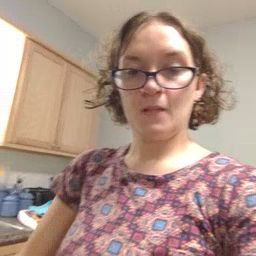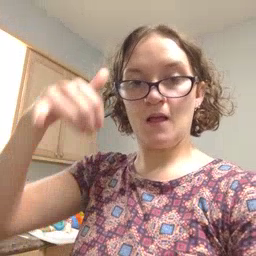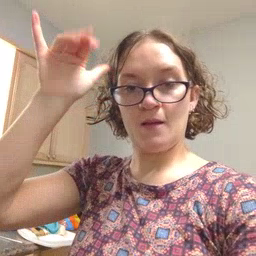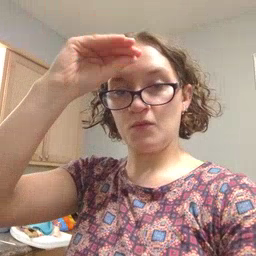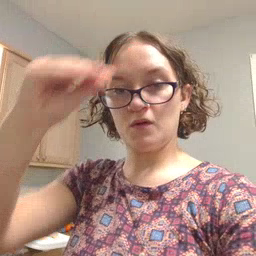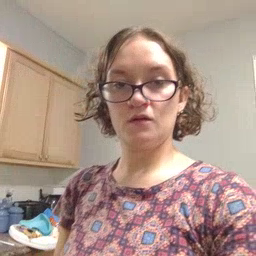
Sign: cowboy